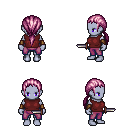
a pixel art fantasy rpg character, female body template, dark elf, purple skin, maroon sleeveless shirt, magenta pants, pink ponytail hairstyle, leather bracers, dagger, four views (front, back, left, right), 2x2 character sprite sheet, small pixel art, hard edges, no anti-aliasing